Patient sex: M
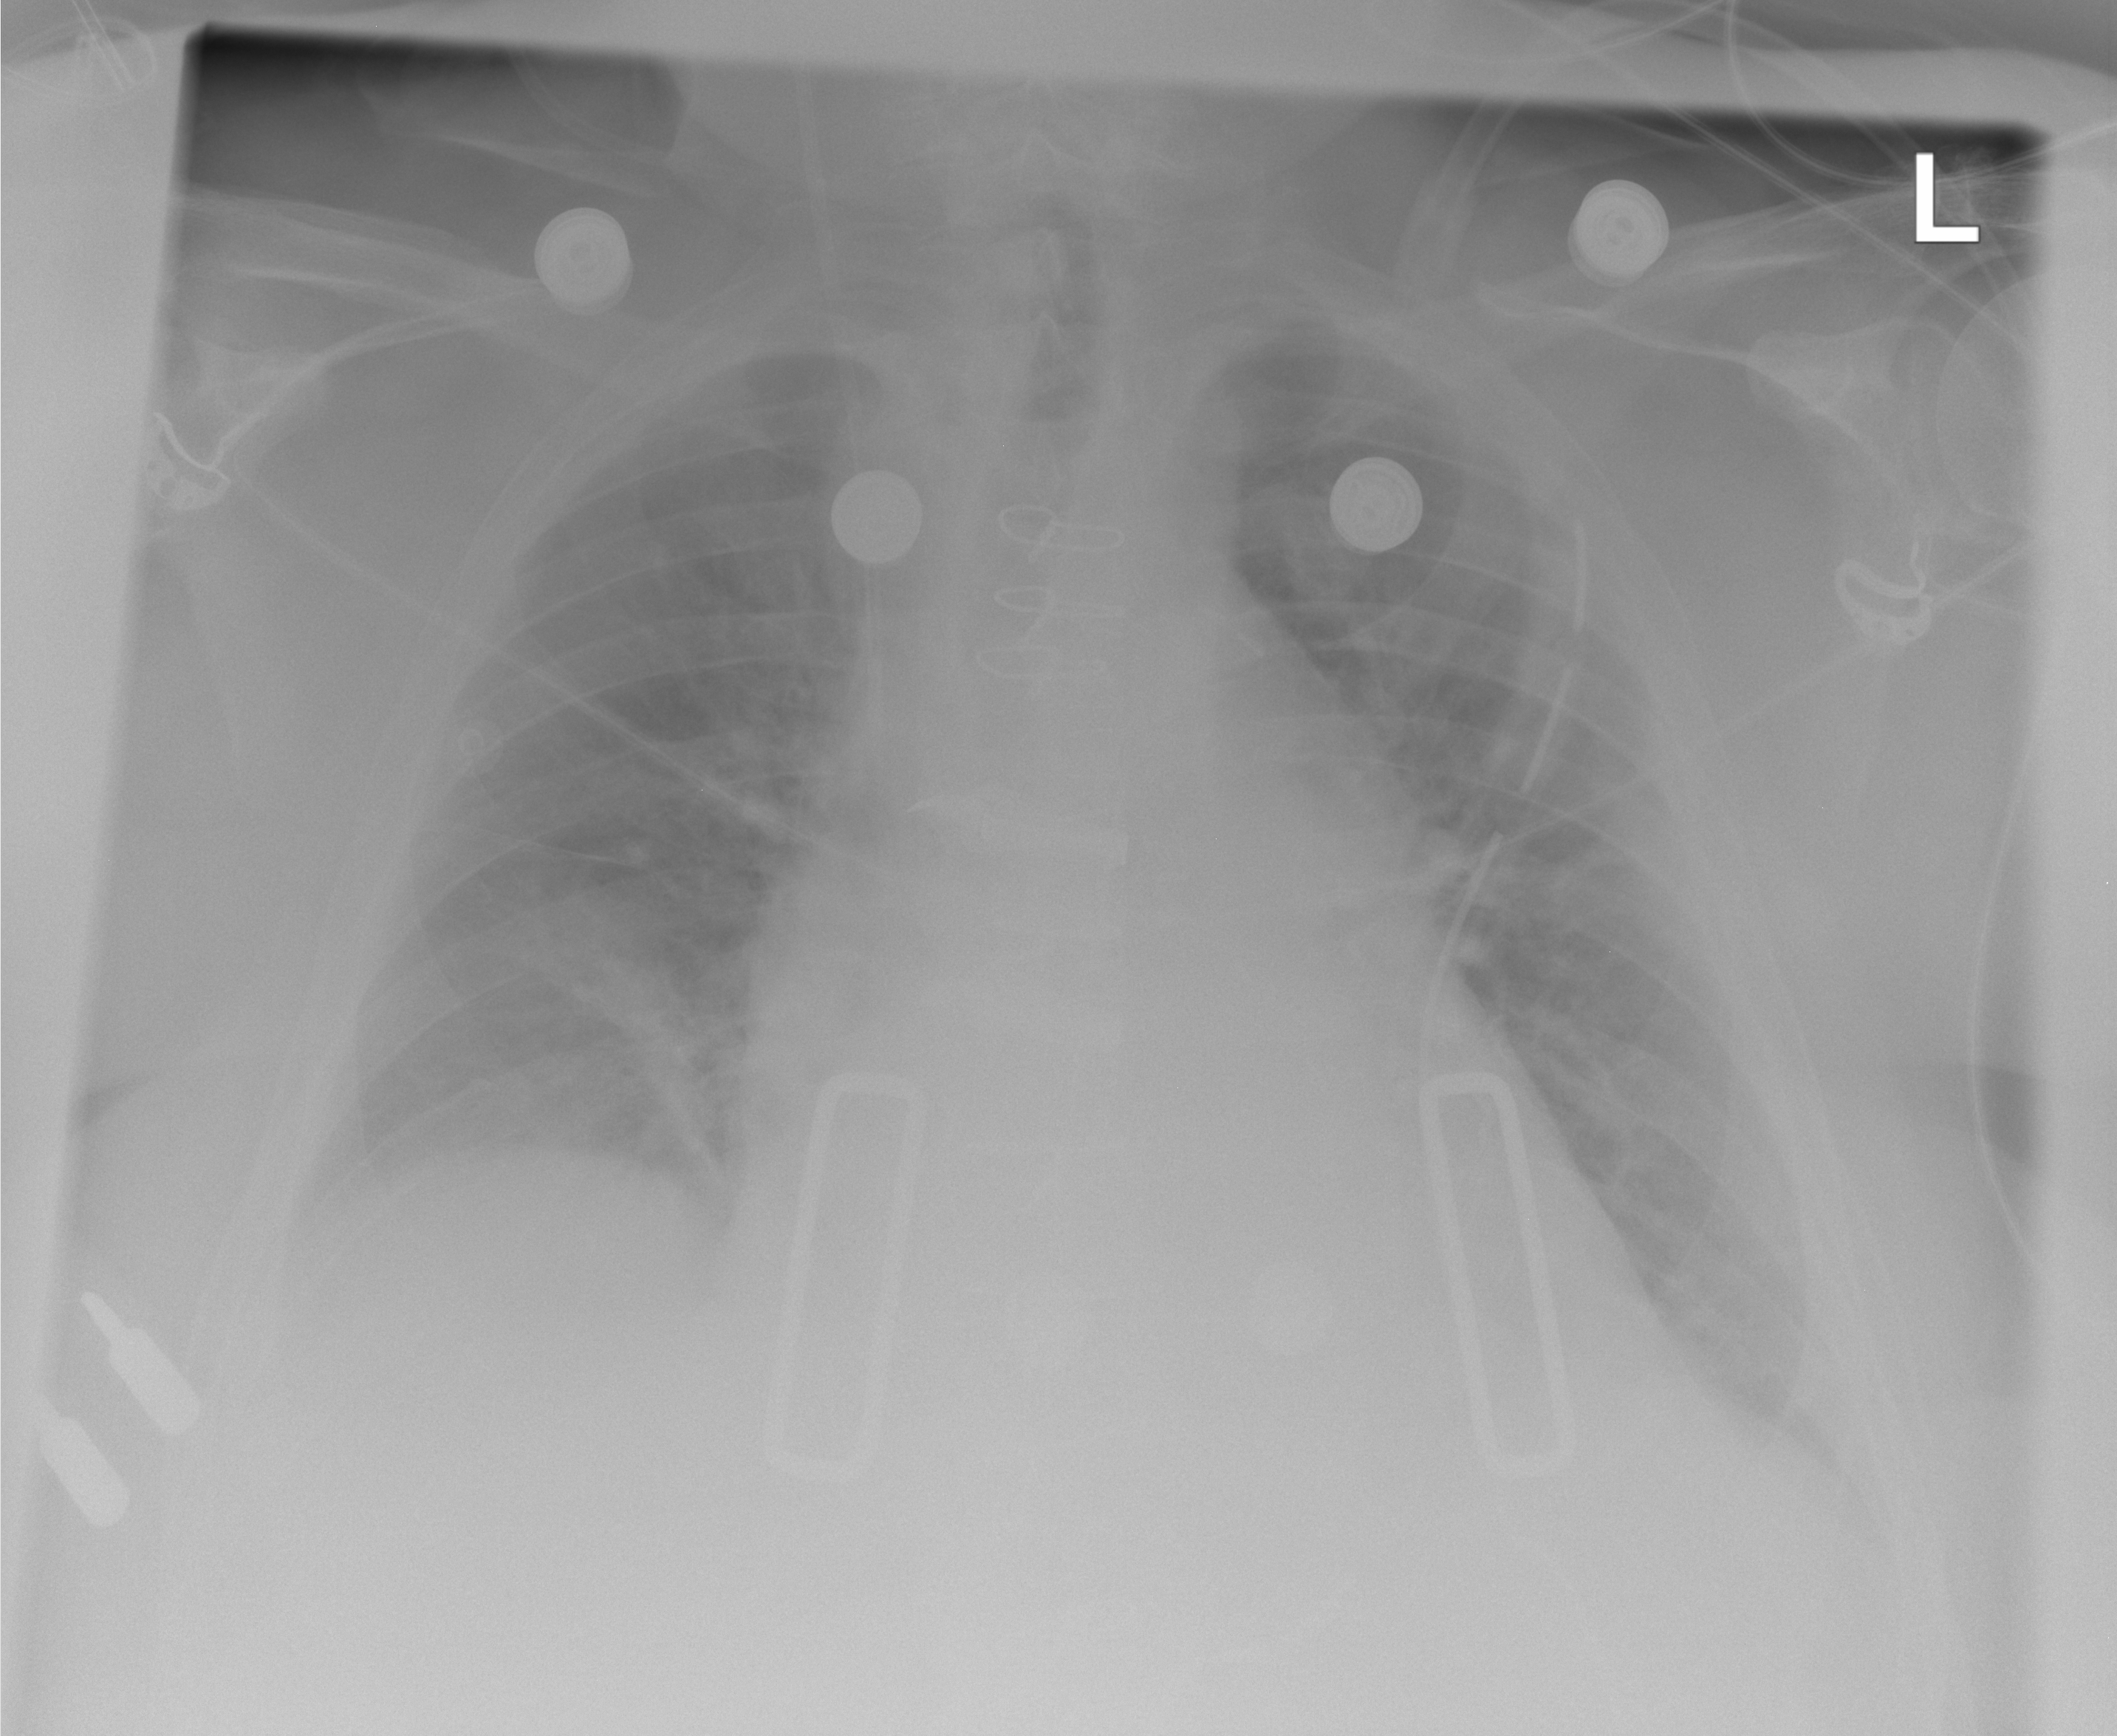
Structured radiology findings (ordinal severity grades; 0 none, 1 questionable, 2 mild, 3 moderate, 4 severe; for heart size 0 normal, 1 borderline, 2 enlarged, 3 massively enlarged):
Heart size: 2
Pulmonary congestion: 1
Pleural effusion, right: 2
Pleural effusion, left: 2
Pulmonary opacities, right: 2
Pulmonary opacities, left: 2
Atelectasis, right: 2
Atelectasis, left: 2